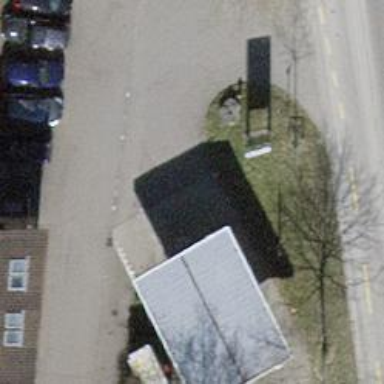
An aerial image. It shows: Fuel station.